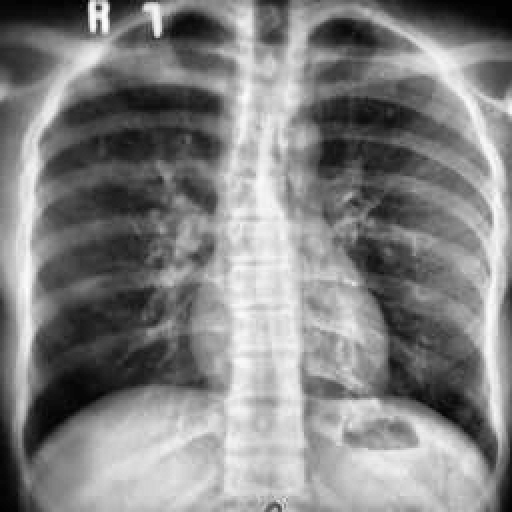
Finding: TUBERCULOSIS